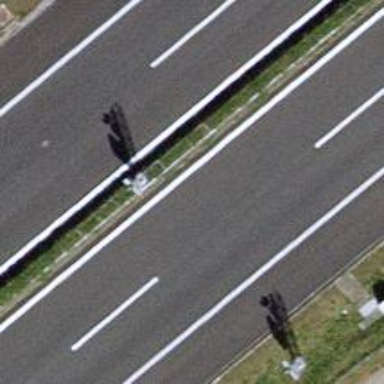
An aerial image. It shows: Road with traffic signals.